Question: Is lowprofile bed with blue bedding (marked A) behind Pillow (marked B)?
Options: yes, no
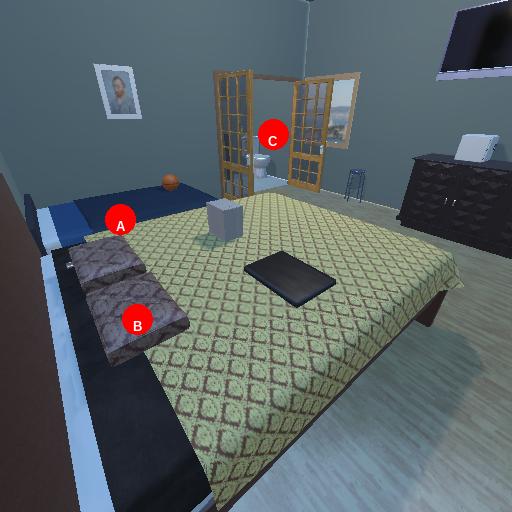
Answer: yes